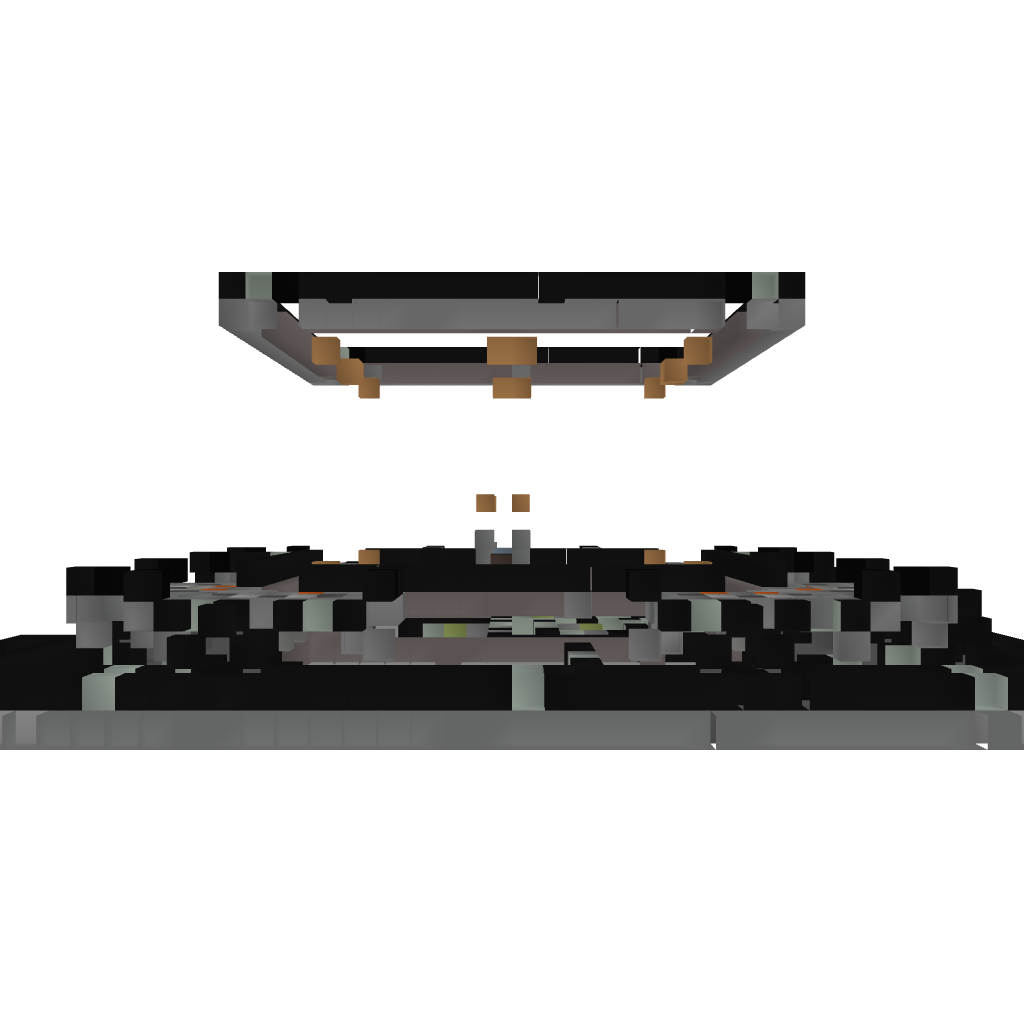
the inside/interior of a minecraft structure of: Self-Building/Repairing House